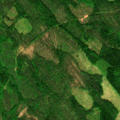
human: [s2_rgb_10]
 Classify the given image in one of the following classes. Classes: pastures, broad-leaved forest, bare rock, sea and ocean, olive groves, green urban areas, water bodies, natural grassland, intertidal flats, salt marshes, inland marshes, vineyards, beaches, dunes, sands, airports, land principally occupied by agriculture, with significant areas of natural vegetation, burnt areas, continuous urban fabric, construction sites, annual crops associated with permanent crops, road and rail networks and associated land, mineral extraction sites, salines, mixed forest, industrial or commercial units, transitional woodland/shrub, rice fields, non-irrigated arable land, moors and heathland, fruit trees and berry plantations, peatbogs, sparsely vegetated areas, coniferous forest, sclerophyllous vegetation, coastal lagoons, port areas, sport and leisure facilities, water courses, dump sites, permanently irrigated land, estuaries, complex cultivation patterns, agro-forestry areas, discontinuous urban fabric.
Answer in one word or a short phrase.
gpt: coniferous forest, mixed forest